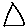
Label: triangle